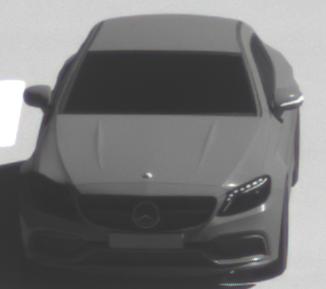
Make: Mercedes-Benz
Model: C 43 AMG
Detailed model: C-Class (205) AMG Limousine
Model produced from: 2016/10
Model produced until: 2018/04
Doors: 4
Color: gray
Road condition: wet road
Daytime: morning or afternoon
Contrast: high contrast